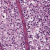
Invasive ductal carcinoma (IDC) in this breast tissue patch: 0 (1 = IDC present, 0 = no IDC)